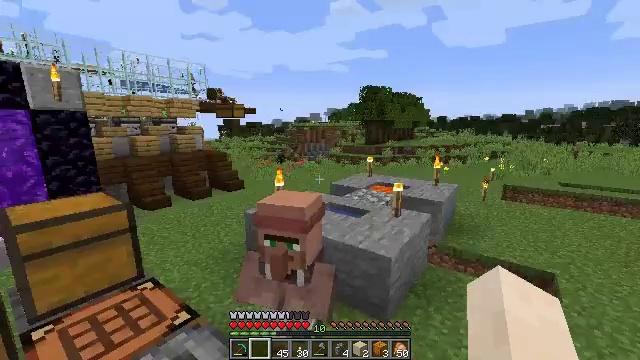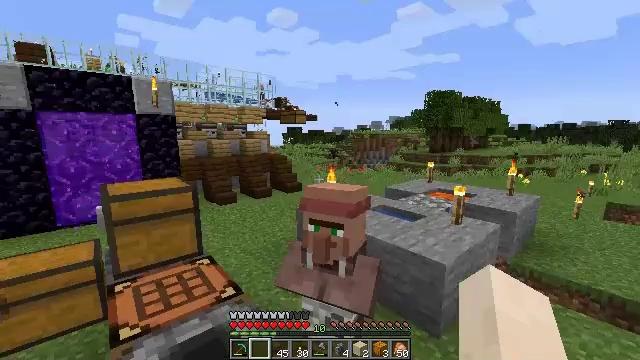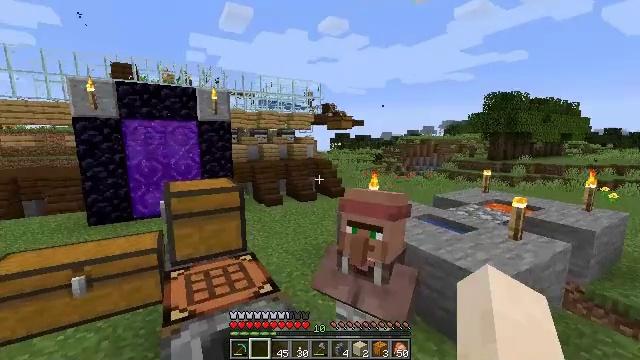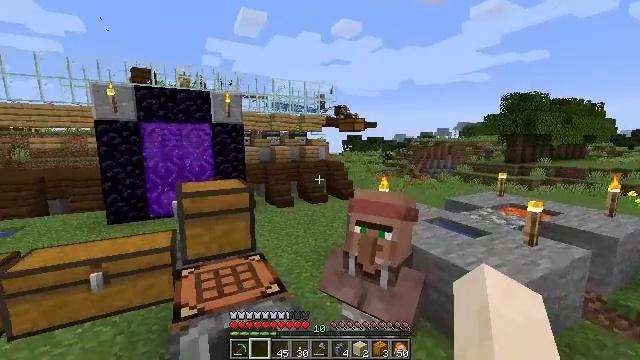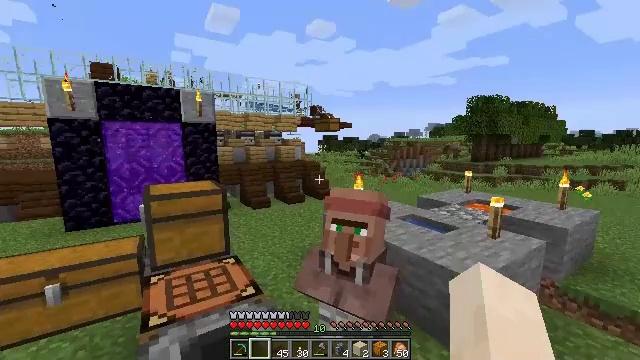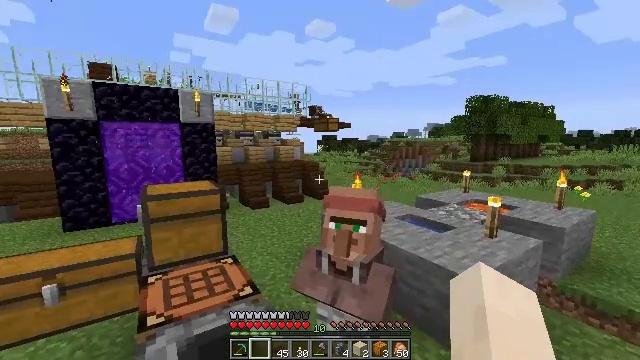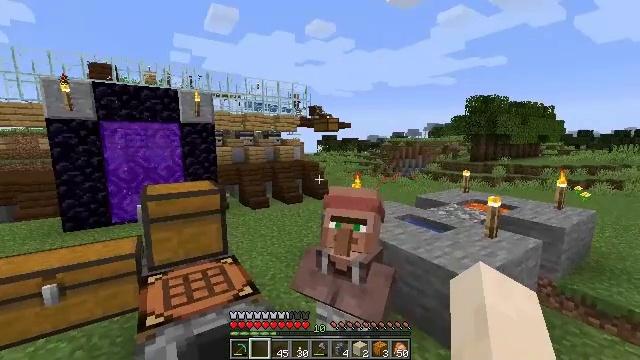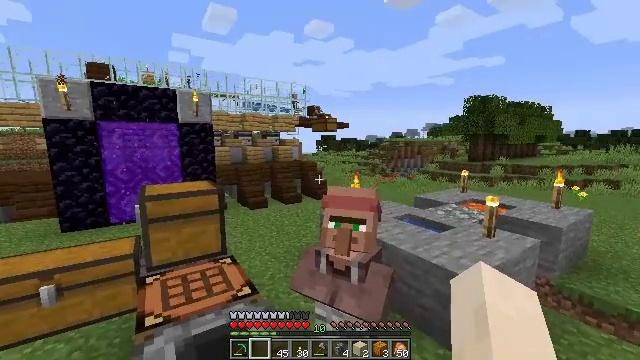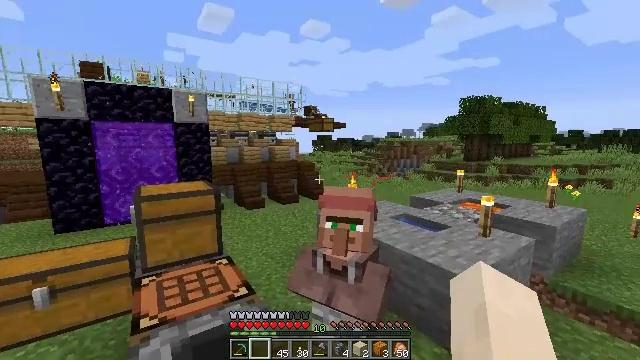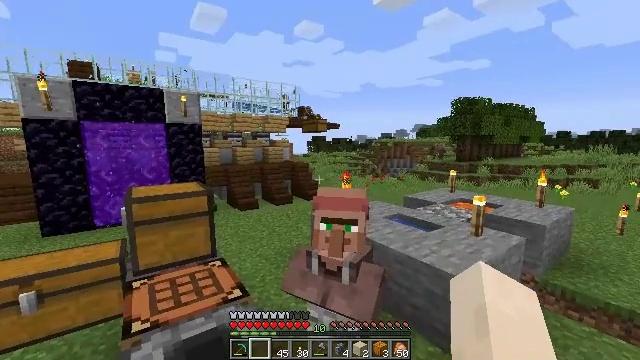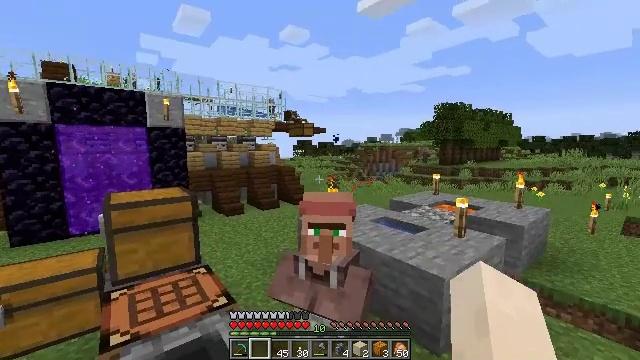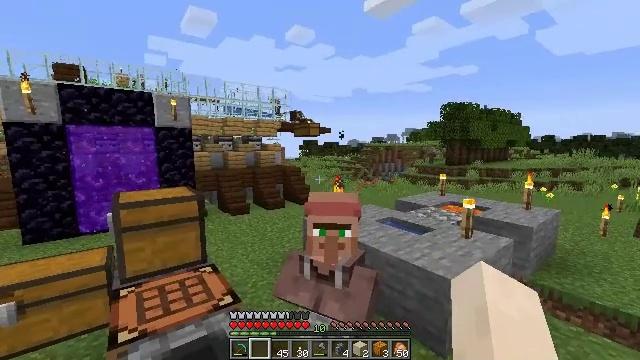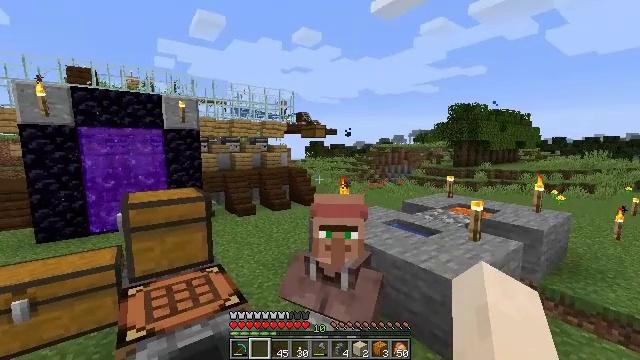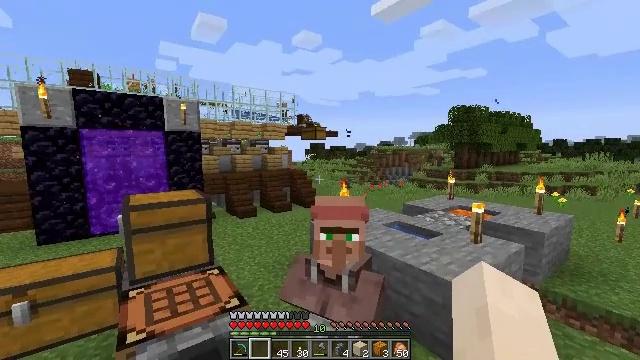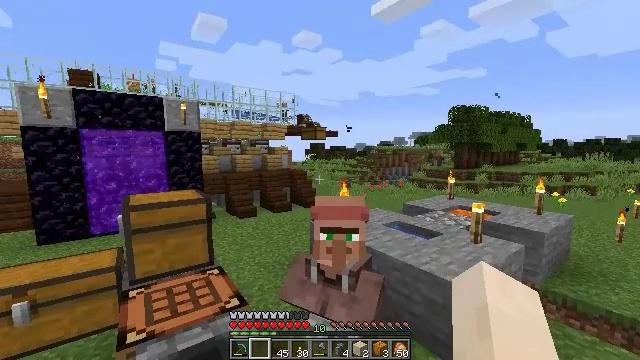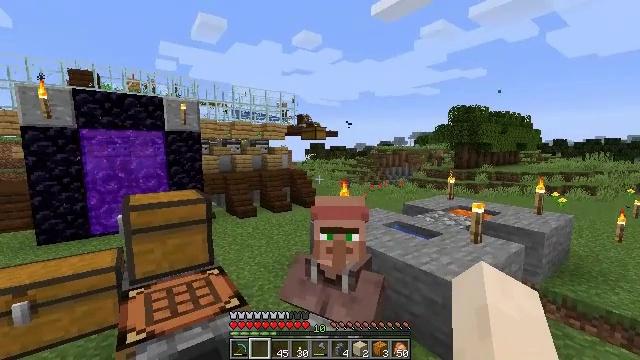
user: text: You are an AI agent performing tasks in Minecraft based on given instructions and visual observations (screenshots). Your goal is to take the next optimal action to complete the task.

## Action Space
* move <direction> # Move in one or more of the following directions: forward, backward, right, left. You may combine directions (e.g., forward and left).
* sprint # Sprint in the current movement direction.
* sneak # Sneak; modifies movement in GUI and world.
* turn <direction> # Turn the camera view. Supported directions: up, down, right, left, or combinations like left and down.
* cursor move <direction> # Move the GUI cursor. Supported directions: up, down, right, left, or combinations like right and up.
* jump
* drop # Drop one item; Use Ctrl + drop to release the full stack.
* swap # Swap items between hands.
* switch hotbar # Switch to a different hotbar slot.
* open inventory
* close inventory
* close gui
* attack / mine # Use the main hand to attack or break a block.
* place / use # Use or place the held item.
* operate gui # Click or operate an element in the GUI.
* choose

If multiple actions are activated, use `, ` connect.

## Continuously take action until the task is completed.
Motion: motion action
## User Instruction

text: Break the smoker to collect it.
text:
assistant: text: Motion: turn left and up
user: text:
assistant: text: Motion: turn left and up
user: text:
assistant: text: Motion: turn left
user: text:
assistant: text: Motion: turn right
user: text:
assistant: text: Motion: no_op
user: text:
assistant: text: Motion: no_op
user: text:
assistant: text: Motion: no_op
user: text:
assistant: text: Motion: no_op
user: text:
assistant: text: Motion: turn right
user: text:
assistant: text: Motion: turn right
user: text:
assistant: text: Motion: turn left
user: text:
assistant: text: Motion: turn left
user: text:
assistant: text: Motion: no_op
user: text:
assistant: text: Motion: no_op
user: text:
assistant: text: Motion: no_op
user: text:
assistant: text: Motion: no_op
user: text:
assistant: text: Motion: no_op
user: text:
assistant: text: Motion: no_op
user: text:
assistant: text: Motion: no_op
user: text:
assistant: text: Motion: no_op
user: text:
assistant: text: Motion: no_op
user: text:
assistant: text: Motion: no_op
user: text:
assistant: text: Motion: no_op
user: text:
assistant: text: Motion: no_op
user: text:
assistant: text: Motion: no_op
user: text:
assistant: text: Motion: no_op
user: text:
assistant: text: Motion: no_op
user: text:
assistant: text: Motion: no_op
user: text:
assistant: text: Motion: no_op
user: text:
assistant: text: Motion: no_op